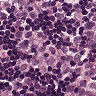
Metastatic tissue present: yes